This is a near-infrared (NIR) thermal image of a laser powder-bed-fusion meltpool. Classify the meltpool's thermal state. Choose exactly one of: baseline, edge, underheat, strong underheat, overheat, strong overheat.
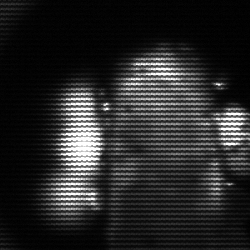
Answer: strong underheat